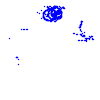
Particle: kaon